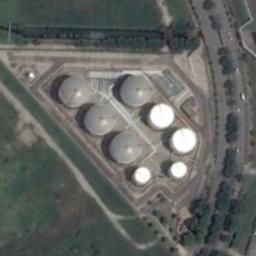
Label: storage_tank